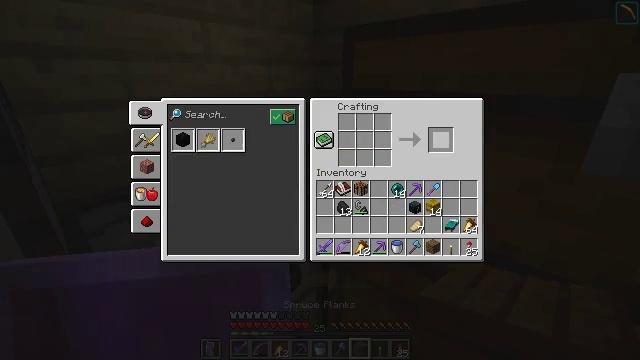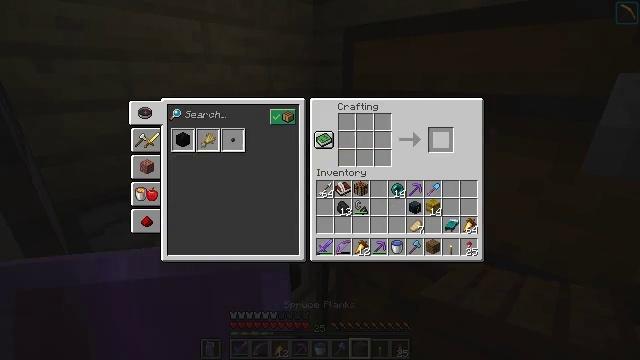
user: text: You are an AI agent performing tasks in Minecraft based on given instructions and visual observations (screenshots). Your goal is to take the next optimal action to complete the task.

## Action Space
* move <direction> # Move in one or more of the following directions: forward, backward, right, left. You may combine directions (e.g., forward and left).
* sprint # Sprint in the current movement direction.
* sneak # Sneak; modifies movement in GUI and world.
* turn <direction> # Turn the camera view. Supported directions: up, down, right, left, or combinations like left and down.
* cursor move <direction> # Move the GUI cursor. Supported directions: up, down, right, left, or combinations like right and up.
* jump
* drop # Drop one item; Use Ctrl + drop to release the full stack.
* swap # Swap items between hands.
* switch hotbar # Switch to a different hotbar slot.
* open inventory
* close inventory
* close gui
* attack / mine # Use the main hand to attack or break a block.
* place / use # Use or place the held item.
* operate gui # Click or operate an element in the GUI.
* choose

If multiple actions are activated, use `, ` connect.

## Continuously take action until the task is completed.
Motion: motion action
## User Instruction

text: craft item cyan bed
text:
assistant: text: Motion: no_op
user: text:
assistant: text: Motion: no_op